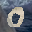
Label: 0